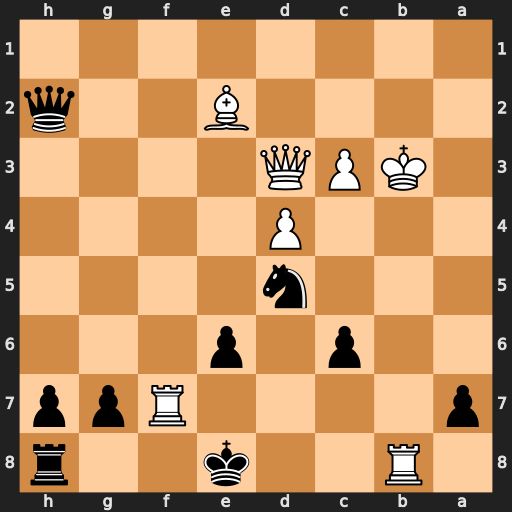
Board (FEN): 1R2k2r/p4Rpp/2p1p3/3n4/3P4/1KPQ4/4B2q/8
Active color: b
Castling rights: k
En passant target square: -
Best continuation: Qxb8+ Rb7 Qxb7+